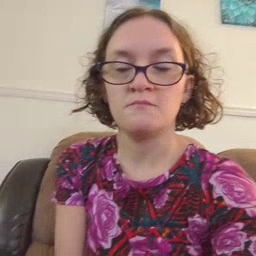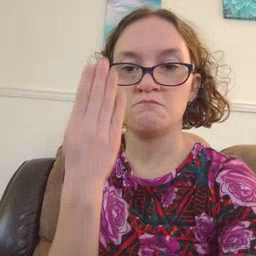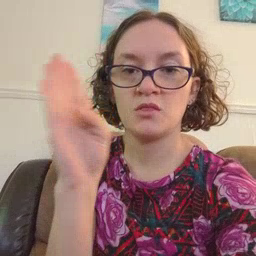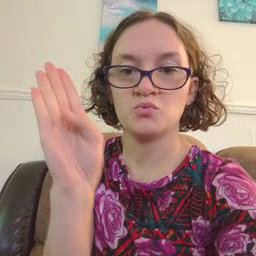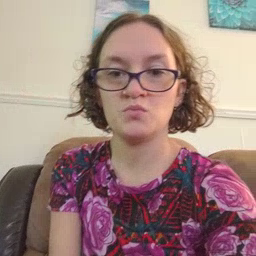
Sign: blue